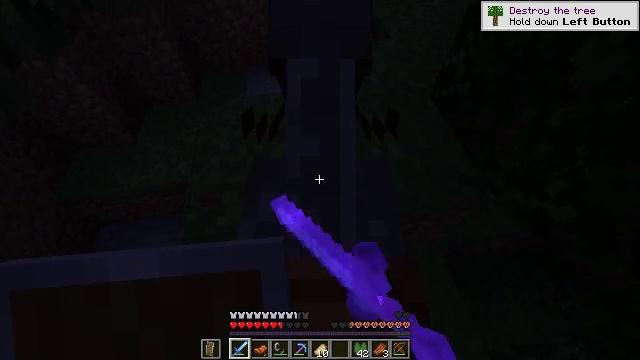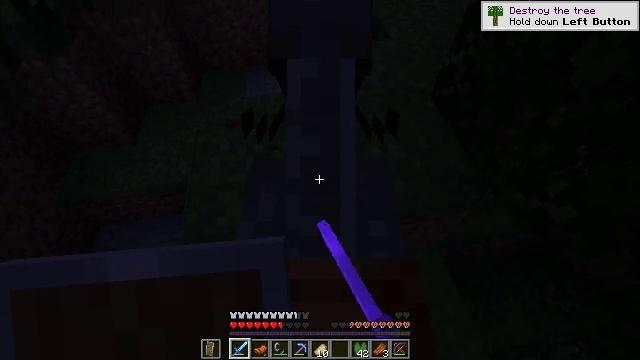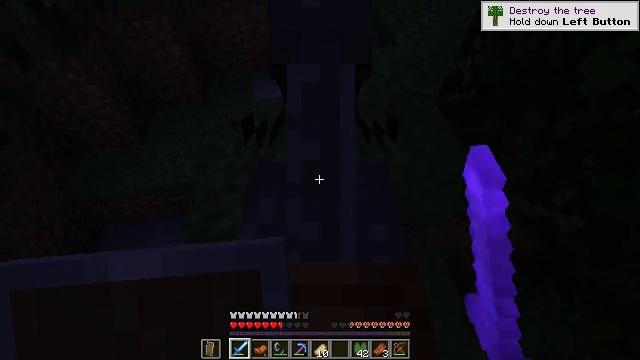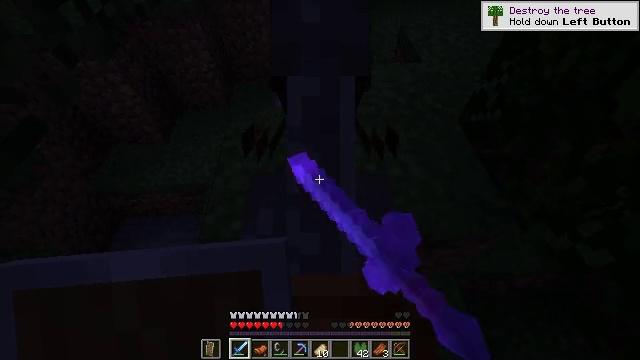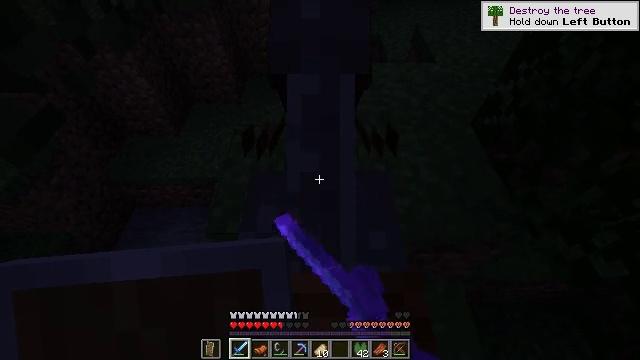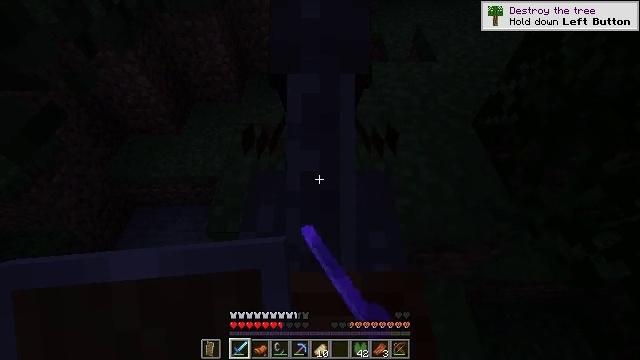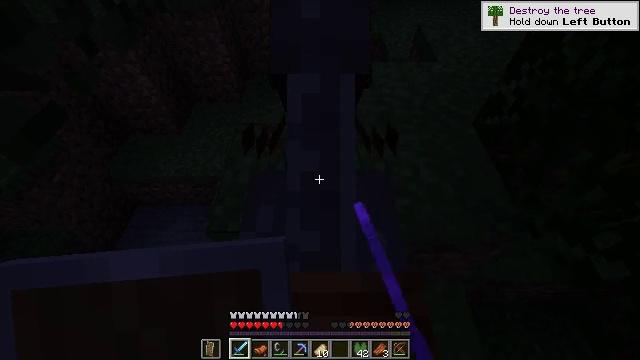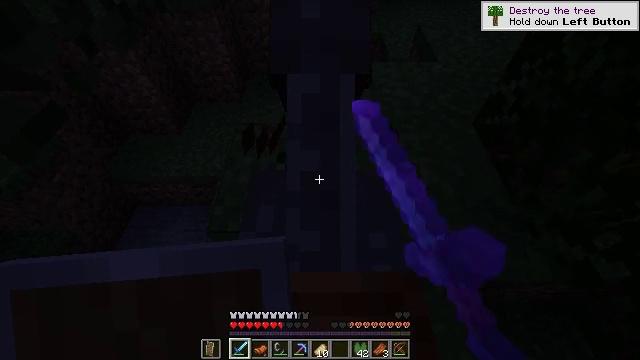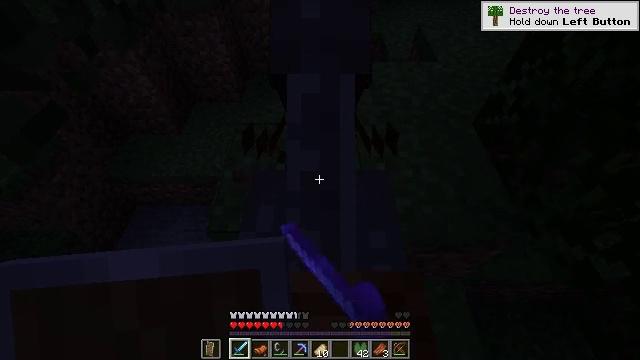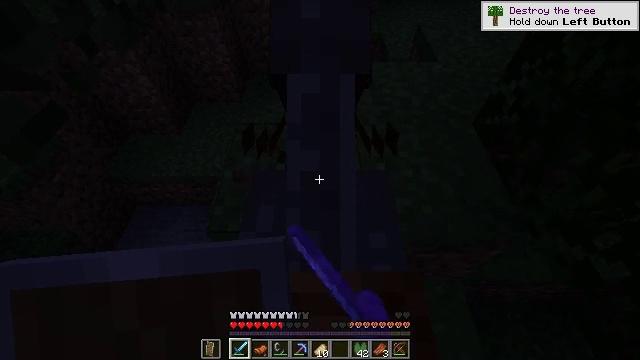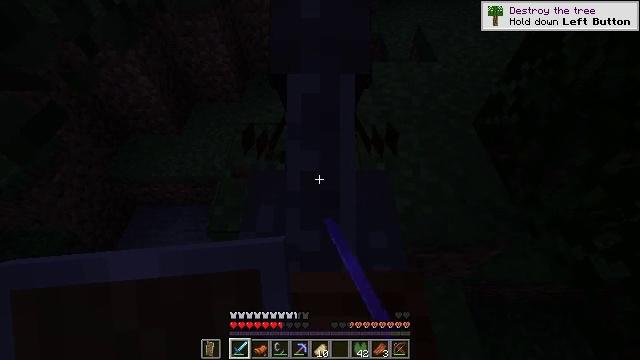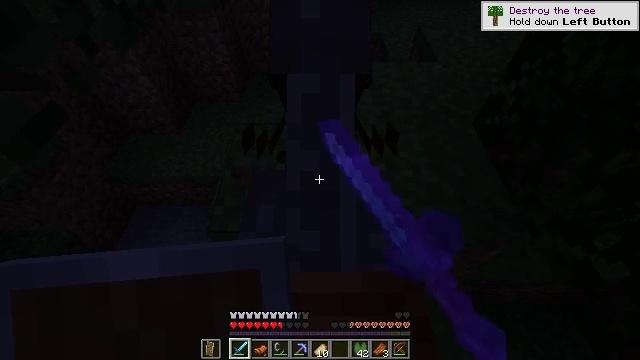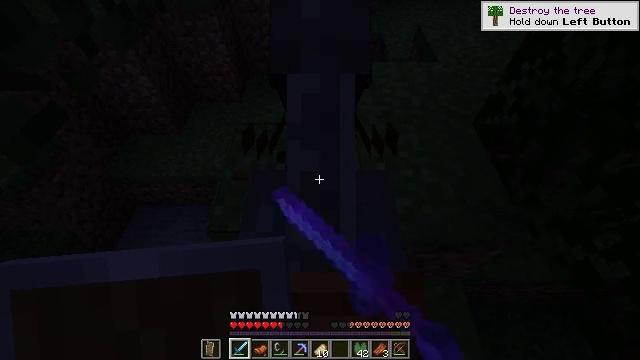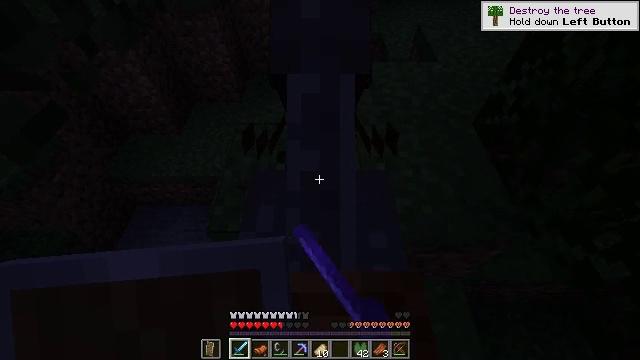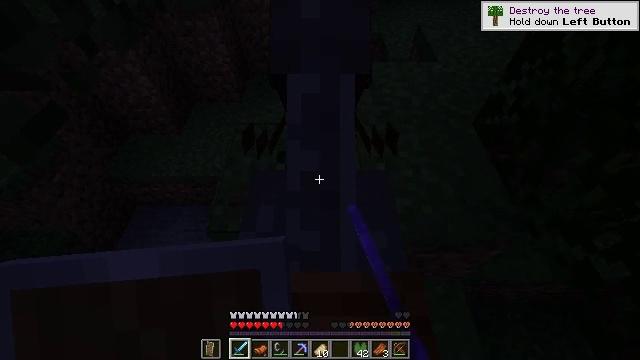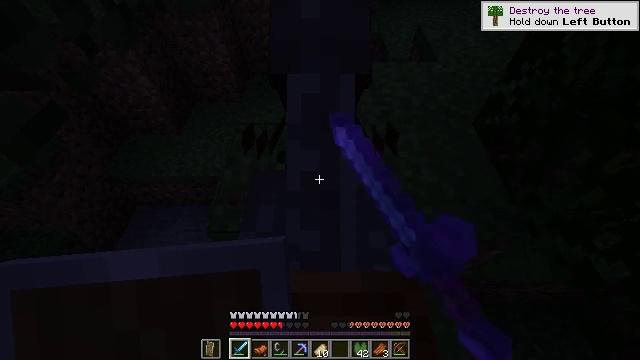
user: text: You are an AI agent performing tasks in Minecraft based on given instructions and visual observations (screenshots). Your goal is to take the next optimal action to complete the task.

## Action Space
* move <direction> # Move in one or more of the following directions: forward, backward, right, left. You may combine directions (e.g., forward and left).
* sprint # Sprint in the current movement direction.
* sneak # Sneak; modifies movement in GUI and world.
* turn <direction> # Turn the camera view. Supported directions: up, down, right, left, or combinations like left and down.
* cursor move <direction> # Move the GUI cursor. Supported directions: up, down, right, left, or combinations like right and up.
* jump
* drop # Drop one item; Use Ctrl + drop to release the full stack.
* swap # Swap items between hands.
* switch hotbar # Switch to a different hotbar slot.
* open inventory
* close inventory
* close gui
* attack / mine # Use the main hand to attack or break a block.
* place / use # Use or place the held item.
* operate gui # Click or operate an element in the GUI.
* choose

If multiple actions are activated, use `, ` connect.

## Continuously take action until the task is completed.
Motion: motion action
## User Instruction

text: Collect the grass block using a shovel.
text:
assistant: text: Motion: attack / mine
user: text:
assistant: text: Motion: turn left, attack / mine
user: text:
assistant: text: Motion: turn left and up, attack / mine
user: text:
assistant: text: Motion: attack / mine
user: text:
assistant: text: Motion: attack / mine
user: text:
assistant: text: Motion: attack / mine
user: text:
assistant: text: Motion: attack / mine
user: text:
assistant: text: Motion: attack / mine
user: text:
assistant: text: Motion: attack / mine
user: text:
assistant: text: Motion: attack / mine
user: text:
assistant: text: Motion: attack / mine
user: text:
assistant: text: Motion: attack / mine
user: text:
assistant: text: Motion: attack / mine
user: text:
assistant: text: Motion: attack / mine
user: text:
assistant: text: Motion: attack / mine
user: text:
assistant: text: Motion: attack / mine
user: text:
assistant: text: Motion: attack / mine
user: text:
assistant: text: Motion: attack / mine
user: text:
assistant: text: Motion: attack / mine
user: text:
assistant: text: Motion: attack / mine
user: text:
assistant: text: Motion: attack / mine
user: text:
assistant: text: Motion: attack / mine
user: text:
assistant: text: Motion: turn left, attack / mine
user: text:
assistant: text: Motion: attack / mine
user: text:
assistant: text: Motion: attack / mine
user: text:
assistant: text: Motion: attack / mine
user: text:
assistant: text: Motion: attack / mine
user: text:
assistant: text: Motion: attack / mine
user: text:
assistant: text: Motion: attack / mine
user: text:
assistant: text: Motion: attack / mine